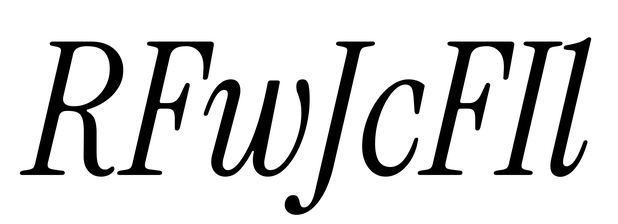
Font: InstrumentSerif-Italic